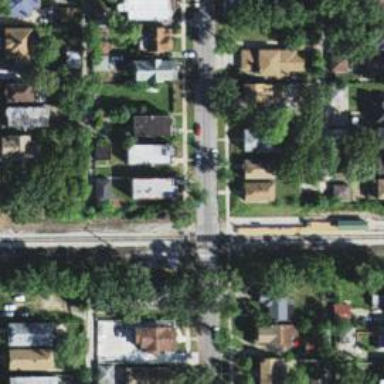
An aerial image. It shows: Railway crossing.